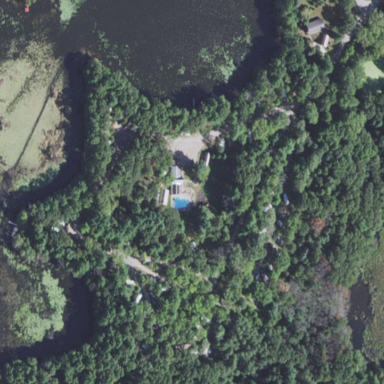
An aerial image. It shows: Campsite for tourism.